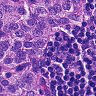
Metastatic tissue present: yes